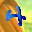
Label: 4